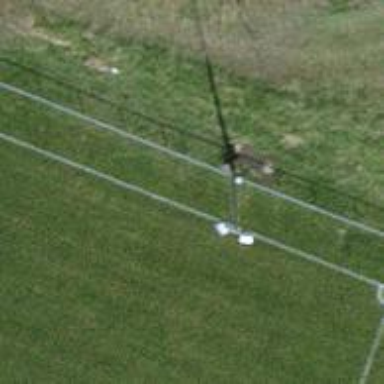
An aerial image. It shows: Mast structure.